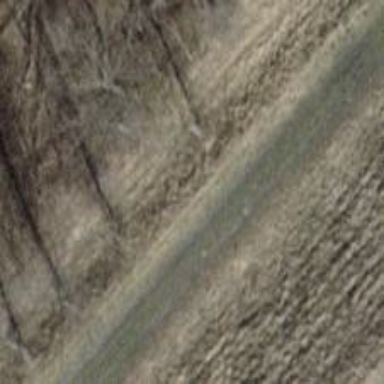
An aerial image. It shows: Dirt track with grade 4 track type.